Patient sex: M
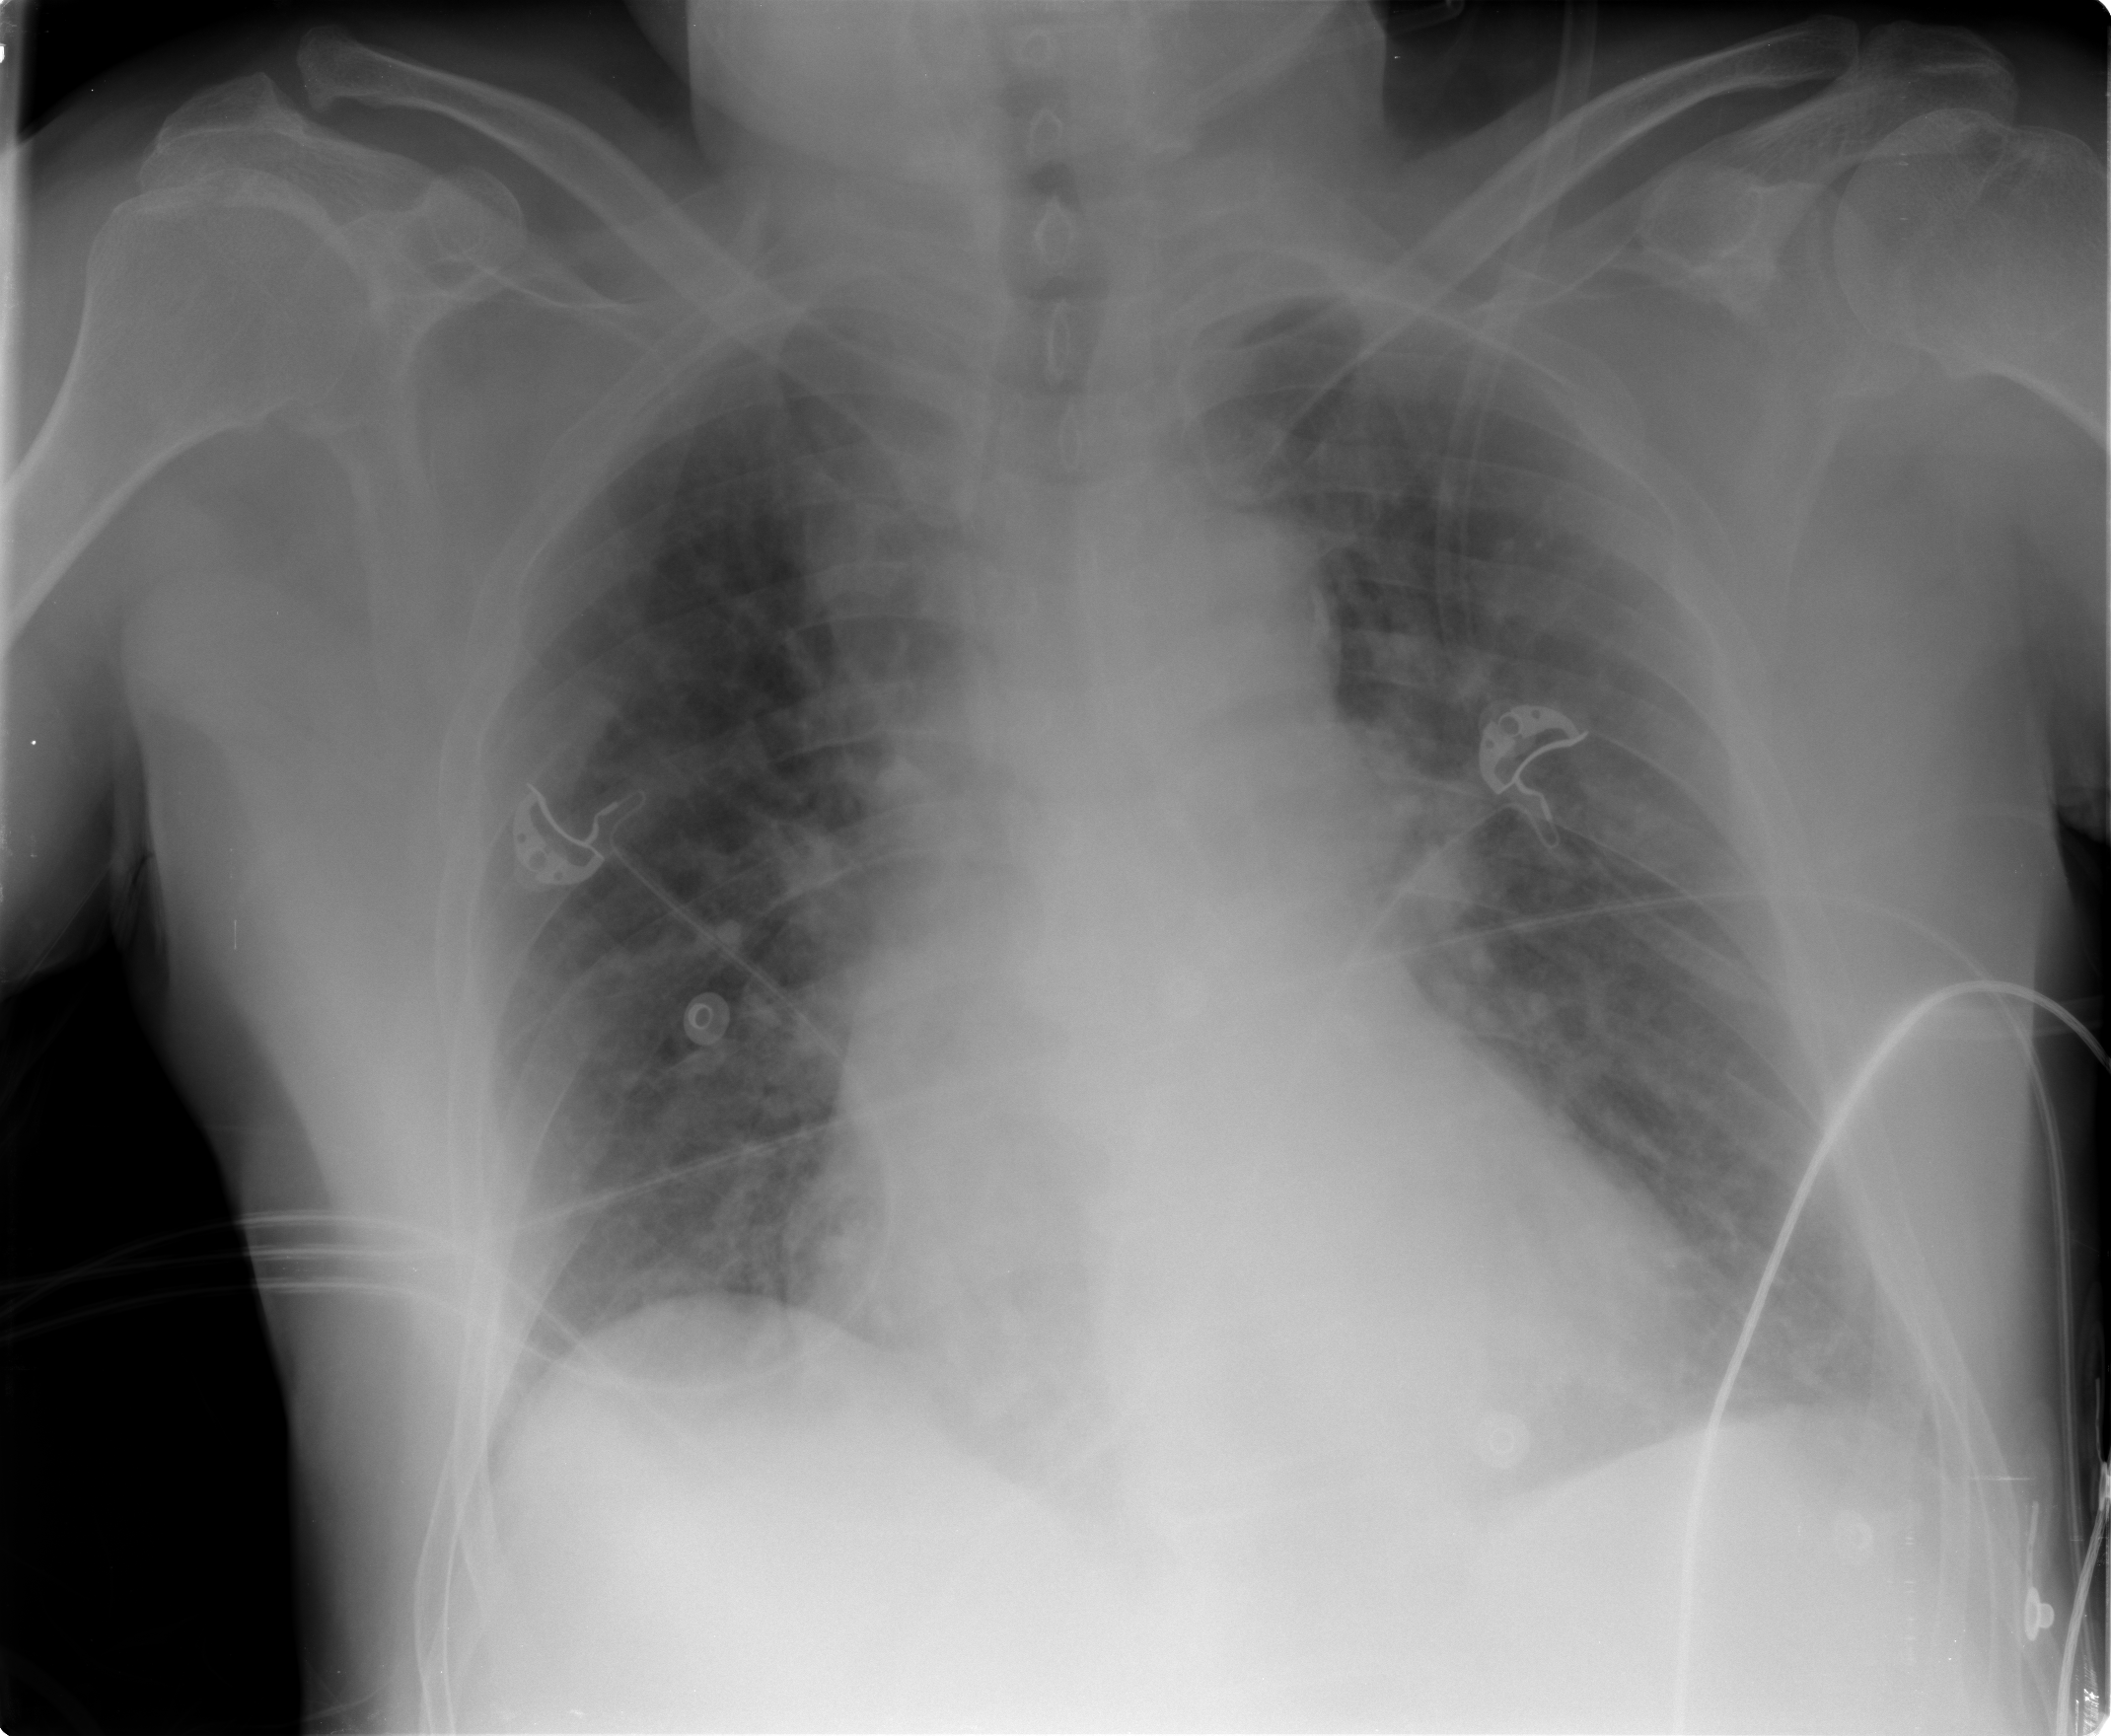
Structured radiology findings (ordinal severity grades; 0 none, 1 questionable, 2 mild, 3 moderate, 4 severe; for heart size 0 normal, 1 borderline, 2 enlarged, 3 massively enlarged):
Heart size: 2
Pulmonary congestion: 3
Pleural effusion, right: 0
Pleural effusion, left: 2
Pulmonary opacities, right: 2
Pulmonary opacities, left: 2
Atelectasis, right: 2
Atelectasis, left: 2